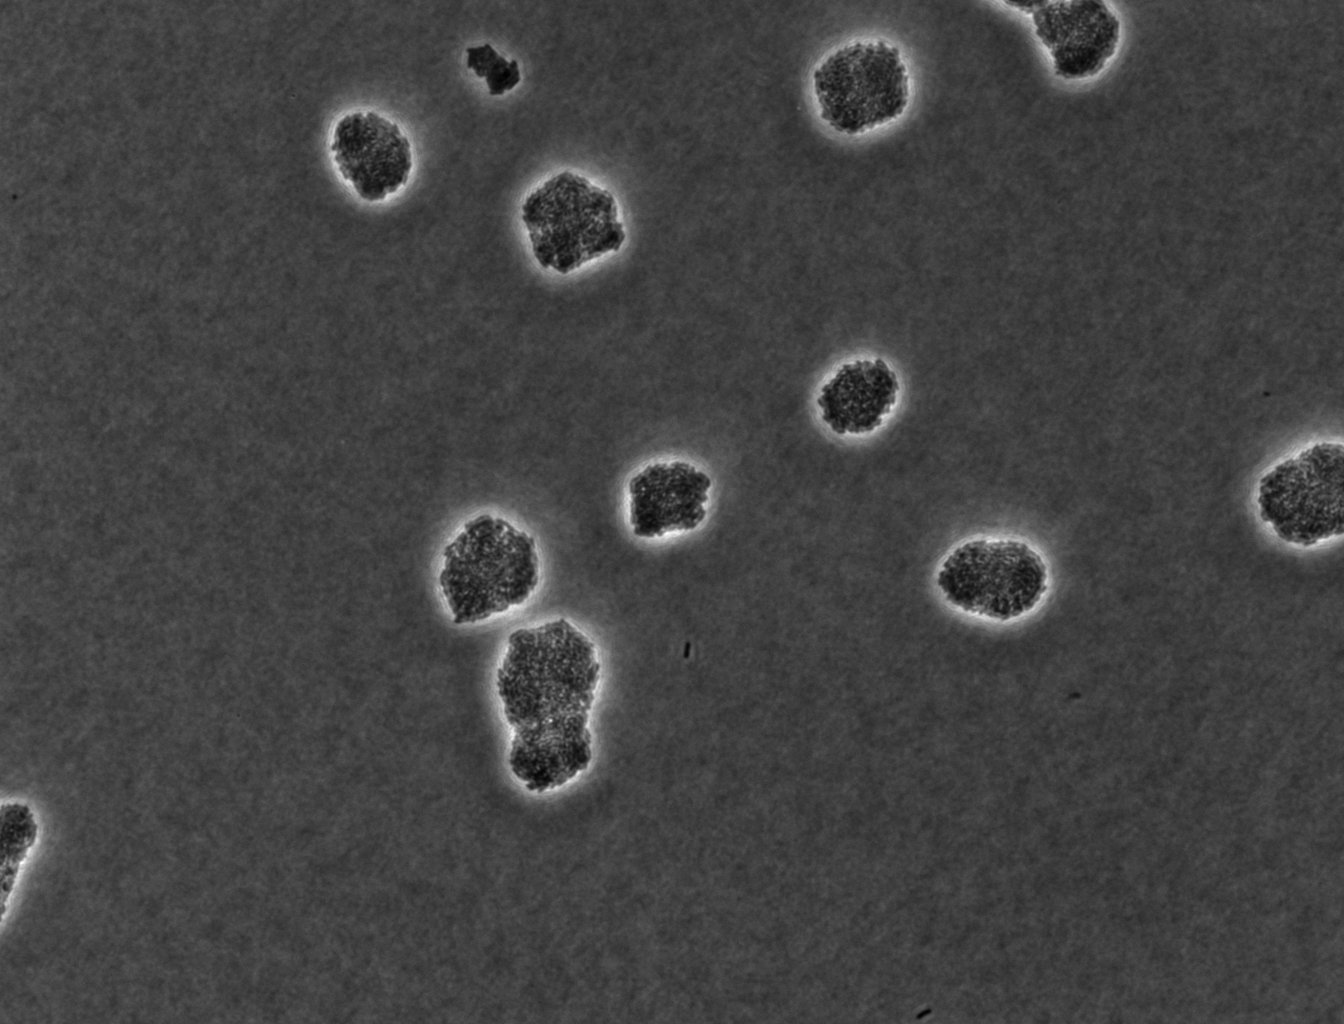
Phase contrast microscopy, 20x objective, 5 h incubation